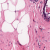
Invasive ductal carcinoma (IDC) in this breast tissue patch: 0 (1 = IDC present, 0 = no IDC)